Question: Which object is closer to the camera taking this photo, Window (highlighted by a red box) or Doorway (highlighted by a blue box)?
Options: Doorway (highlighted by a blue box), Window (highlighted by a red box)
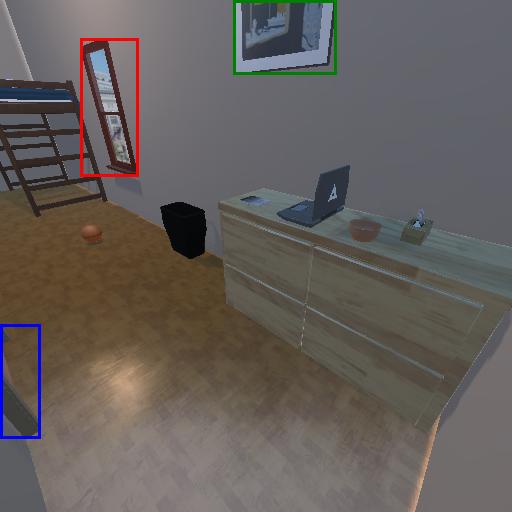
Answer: Doorway (highlighted by a blue box)